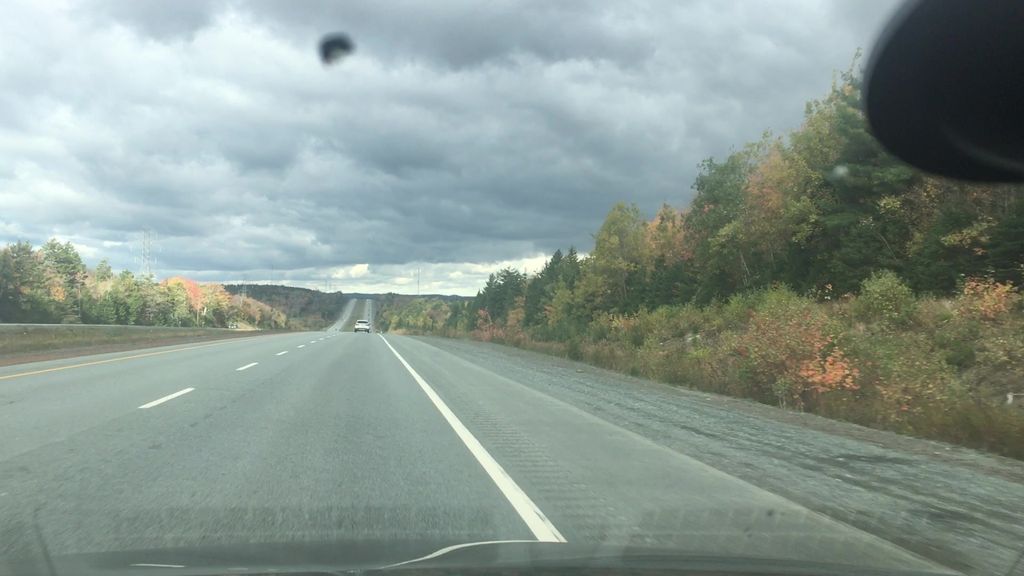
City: halifax